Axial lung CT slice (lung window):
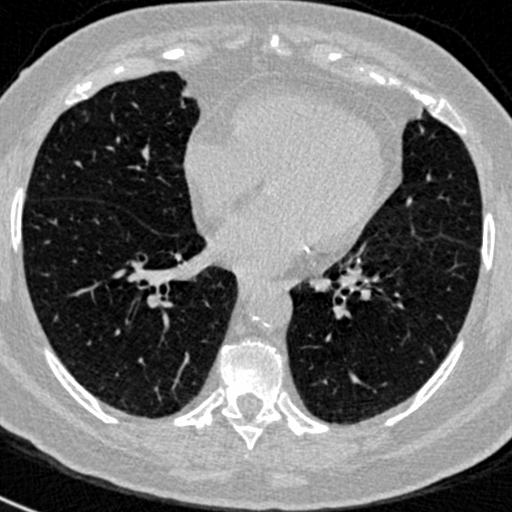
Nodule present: no